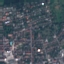
Label: Residential